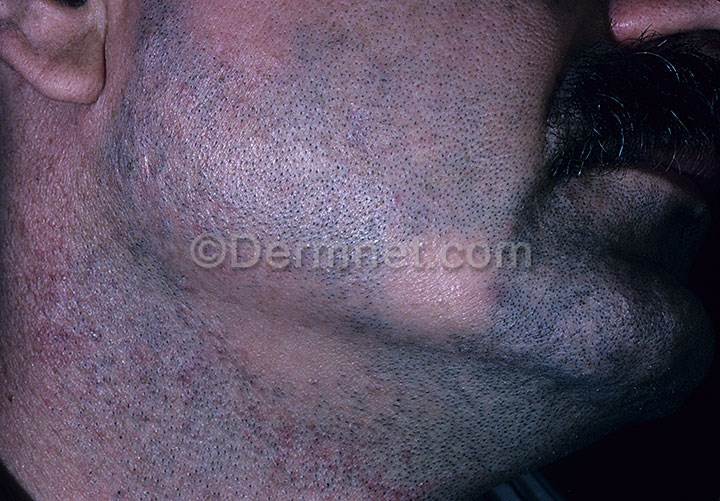
Disease: Nail Fungus and other Nail Disease